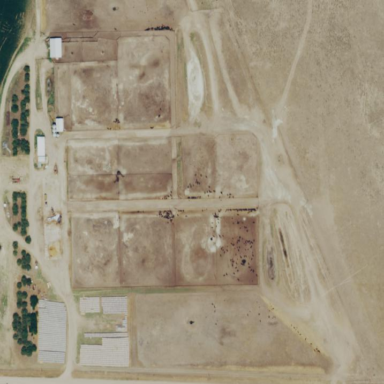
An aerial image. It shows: Farmyard used as feedlot for farming.